Field crop: maize
Growth stage: 2
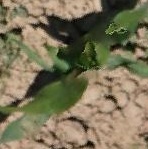
Species: maize